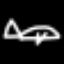
Label: airplane